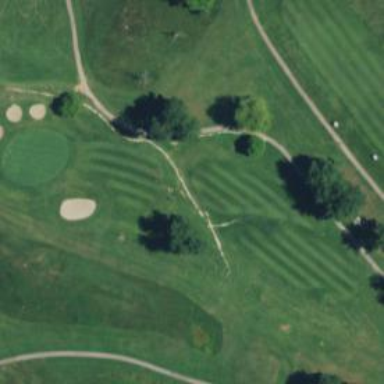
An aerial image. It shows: Golf hole.